Question: I have a C# method that creates a request to a Java based web service. I serialize my class and post it to the service and it returns a status '400' indicating it can't find the named root element. When using fiddler I take the request and manually construct it in the Composer and process it and it succeeds. Using a hex viewer I notice that the request issued from C# has the following characters between the header and the request data 'EF BB BF'. The cut and pasted request I executed in Fiddler does not and it succeeds. As I am not well versed in the construction of Java Services would it be easier to find a way to tell Java to ignore the characters when processing the request or would it be easier to build yet another serializer in .Net? It is not my intent to start a religious war here just to get to the fastest possible solution.

The code to serialize looks like:
'''
//seralize the Request
XmlSerializer msgSerializer = new XmlSerializer(Msg.GetType());
try
{
request = (HttpWebRequest)WebRequest.Create(_endpoint);
request.Method = "POST";
request.KeepAlive = true;
request.SendChunked = true;
using (Stream myRequestStream = request.GetRequestStream())
{
XmlTextWriter requestWriter = new XmlTextWriter(myRequestStream, Encoding.UTF8);
msgSerializer.Serialize(requestWriter, Msg);
myRequestStream.Close();
}
response = request.GetResponse();
}
catch (WebException webE)
{
//Yada Yada Yada
...
}
'''
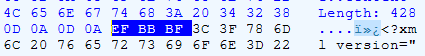
Answer: That's a UTF-8 <URL>. It's entirely valid for it to be there.
Frankly the Java code cope with it, but the simplest way to fix it is probably to specify that you don't want it in the encoding:
'''
XmlTextWriter requestWriter = new XmlTextWriter(myRequestStream,
new UTF8Encoding(encoderShouldEmitUTF8Identifier: false));
'''
(If you're not using C# 4 or 5, just omit the 'encoderShouldEmitUTF8Identifier:' part; that's a named argument, which makes it clearer what the argument value is there for.)